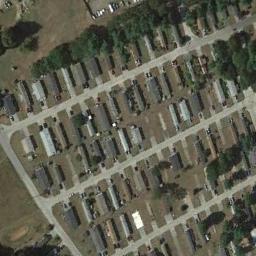
Label: residential